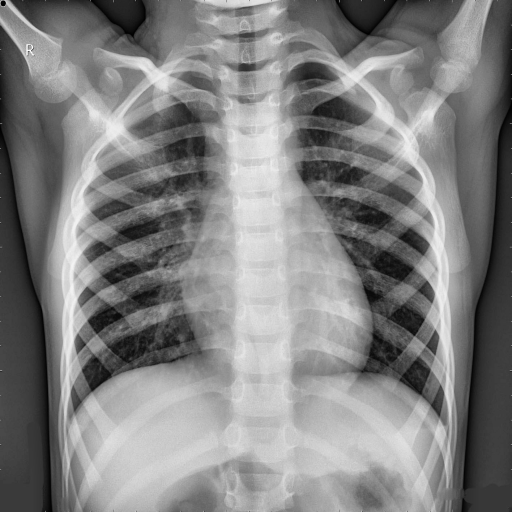
Finding: NORMAL